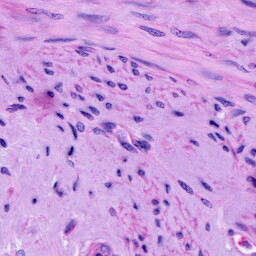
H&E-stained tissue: Cervix